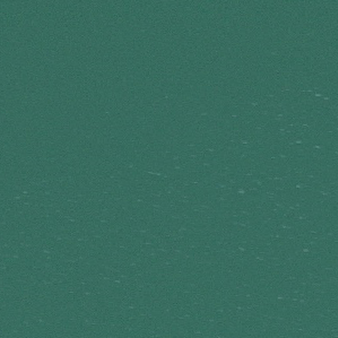
Label: other